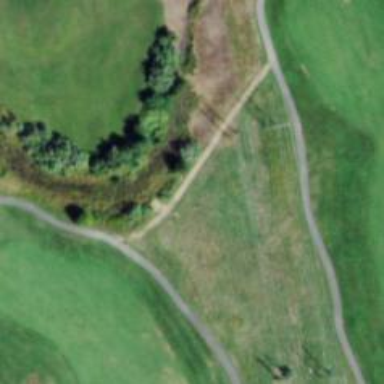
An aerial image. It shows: Path for both road and golf.